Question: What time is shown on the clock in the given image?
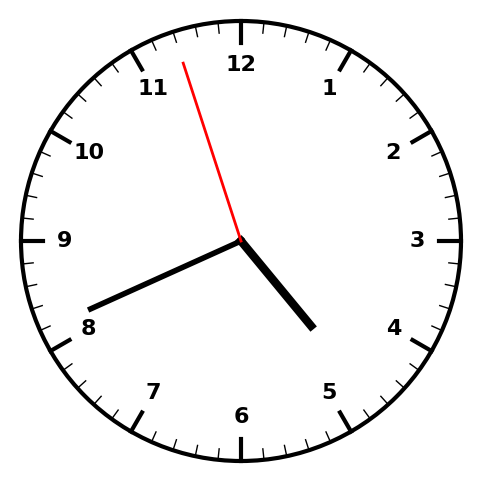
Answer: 04:40:57